Question: I am refactoring my static library to reduce code redundancy.
I have come across a certain situation which is depicted in the below image.

'Utility'
Thanks for your help.
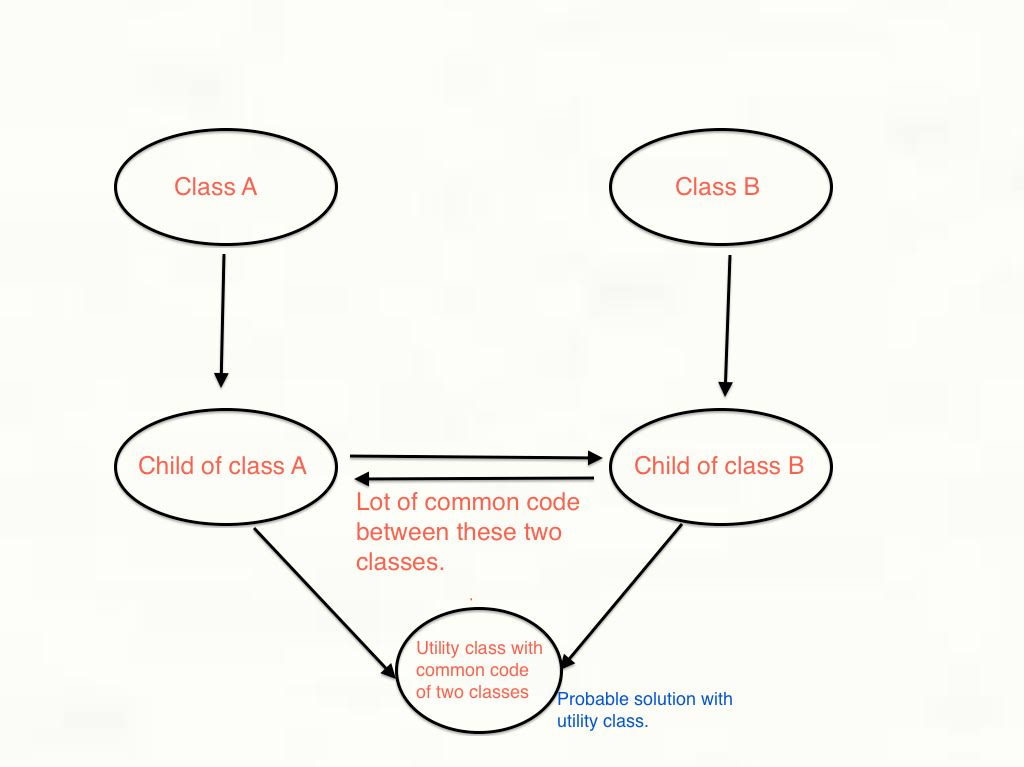
Answer: Your approach looks like a good one. It's simple.
There are other patterns, but given only the information you provided, that's exactly what I would do.
One other thing to consider would be to make class A and Class B both inherit from the same super class and then place the logic in the super class.
Or better yet, make your classes POCO model objects only with no logic, and apply the logic to the superclass using a category.
Hope that helps.